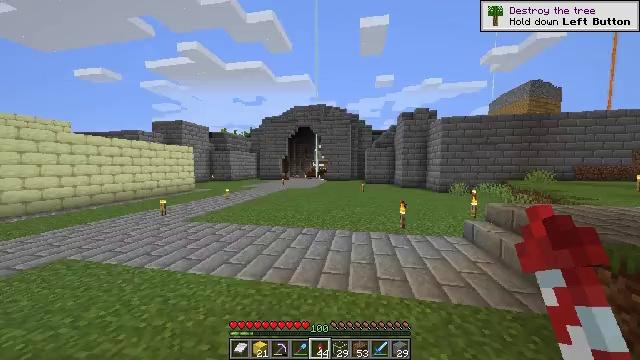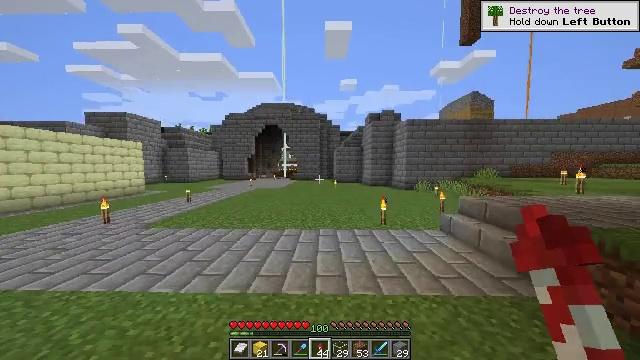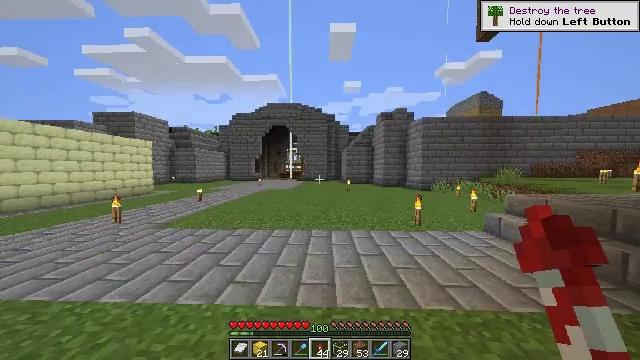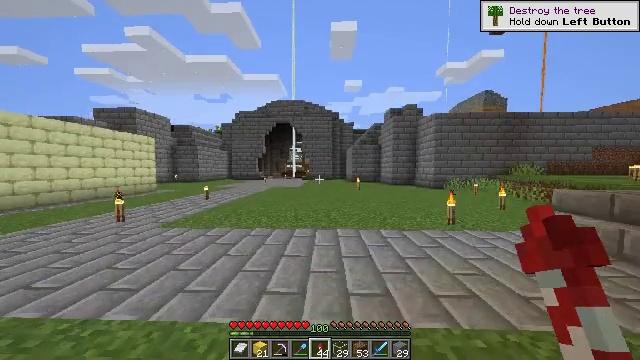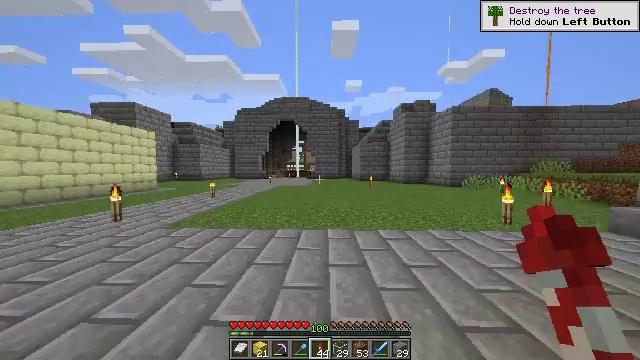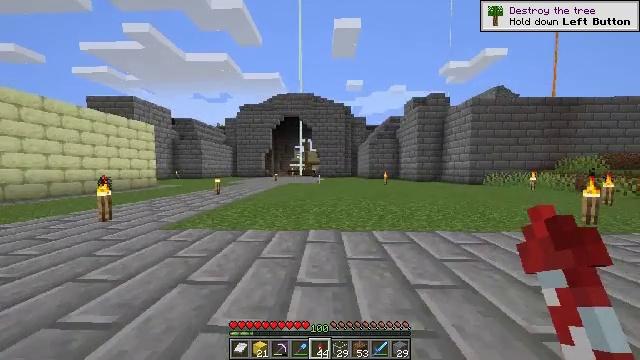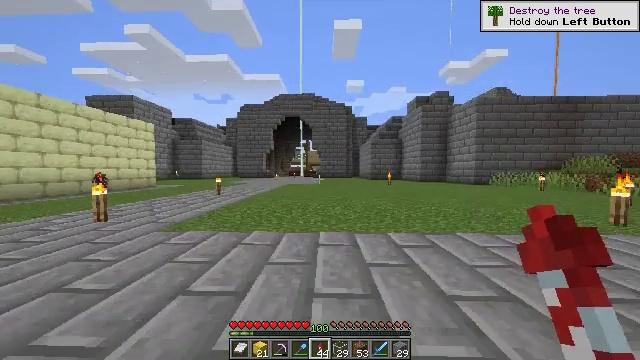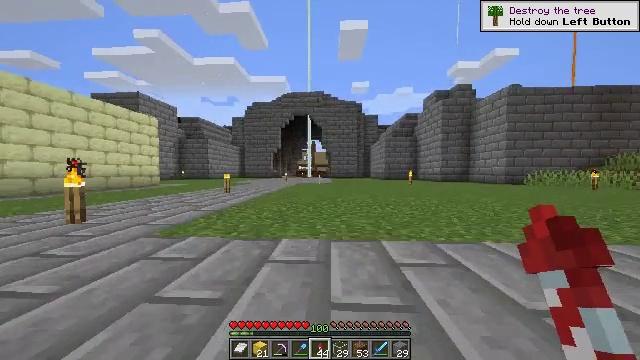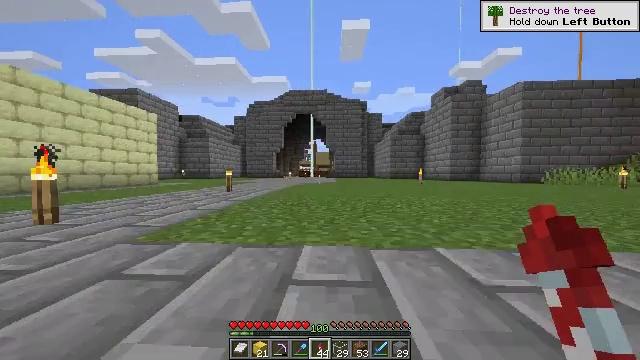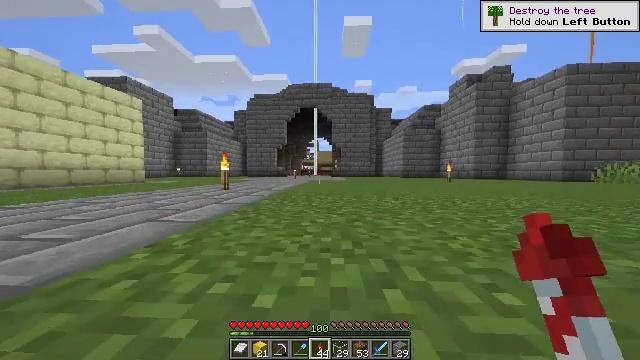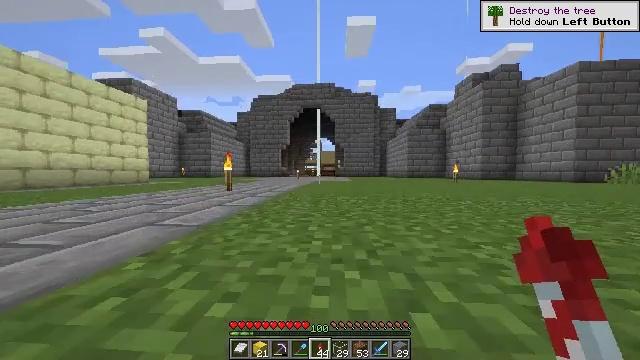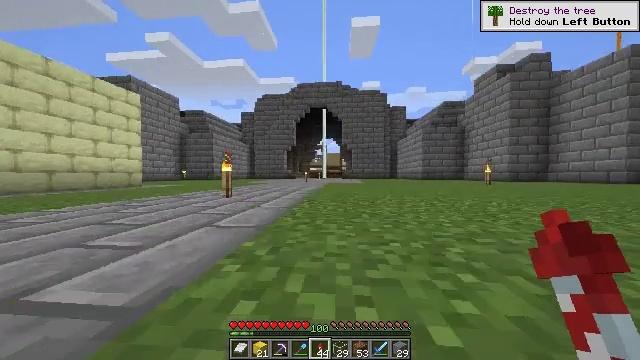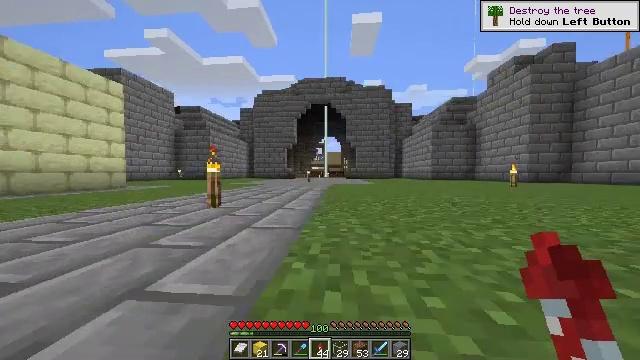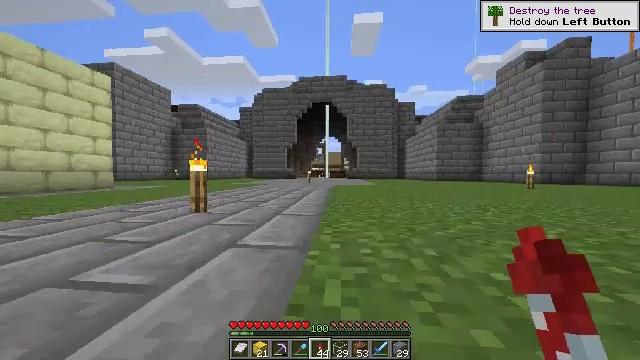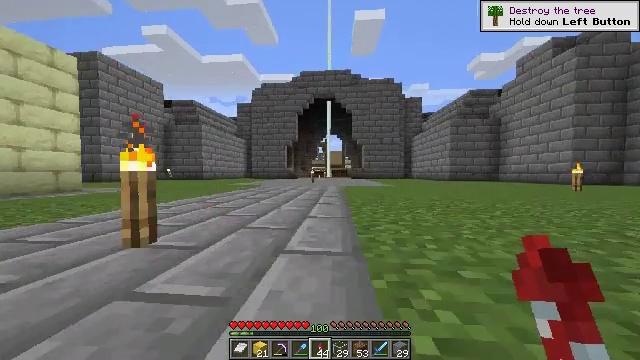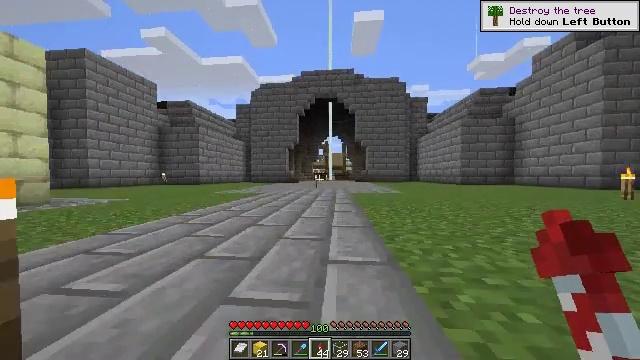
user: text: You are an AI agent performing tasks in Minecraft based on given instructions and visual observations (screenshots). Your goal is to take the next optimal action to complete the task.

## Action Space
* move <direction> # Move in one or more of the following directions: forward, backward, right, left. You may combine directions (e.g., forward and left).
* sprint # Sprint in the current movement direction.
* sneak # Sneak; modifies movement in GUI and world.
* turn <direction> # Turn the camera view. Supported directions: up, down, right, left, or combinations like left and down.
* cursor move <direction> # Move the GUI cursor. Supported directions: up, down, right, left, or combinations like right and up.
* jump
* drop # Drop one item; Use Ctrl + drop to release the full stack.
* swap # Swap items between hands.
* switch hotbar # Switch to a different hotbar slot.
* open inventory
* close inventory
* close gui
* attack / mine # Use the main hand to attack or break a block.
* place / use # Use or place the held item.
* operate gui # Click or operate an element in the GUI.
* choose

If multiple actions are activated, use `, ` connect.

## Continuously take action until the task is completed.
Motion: motion action
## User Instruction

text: Turn regular andesite into polished andesite through crafting.
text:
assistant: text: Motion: no_op
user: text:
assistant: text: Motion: no_op
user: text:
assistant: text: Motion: no_op
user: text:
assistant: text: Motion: no_op
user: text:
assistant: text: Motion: no_op
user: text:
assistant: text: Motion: no_op
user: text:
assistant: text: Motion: turn left
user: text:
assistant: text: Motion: no_op
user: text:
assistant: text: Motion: move forward
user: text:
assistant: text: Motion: move forward
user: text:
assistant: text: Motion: move forward, turn left
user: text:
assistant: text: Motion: move forward
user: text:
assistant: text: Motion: move forward
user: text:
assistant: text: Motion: move forward
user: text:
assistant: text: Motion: move forward
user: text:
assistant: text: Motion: move forward
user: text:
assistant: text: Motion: move forward
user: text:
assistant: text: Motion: move forward
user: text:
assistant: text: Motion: move forward, turn right
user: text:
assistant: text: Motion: move forward, turn right
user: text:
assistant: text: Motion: move forward, turn right
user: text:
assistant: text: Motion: move forward
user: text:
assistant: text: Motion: move forward
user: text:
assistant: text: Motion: move forward
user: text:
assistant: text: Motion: move forward
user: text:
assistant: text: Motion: move forward
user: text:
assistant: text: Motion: move forward
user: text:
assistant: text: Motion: move forward
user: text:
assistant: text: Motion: move forward
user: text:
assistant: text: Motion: move forward